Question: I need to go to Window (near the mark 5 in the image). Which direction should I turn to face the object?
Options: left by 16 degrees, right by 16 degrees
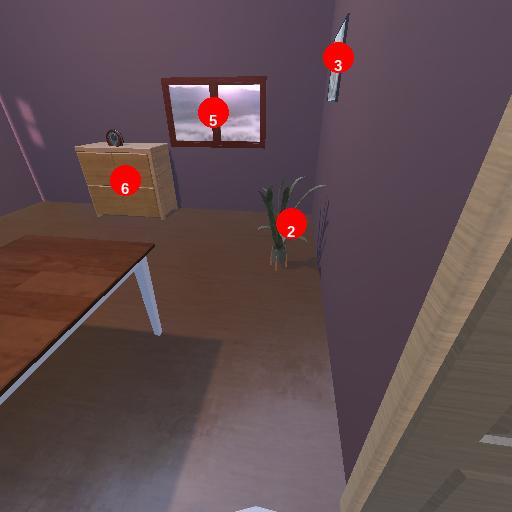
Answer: left by 16 degrees